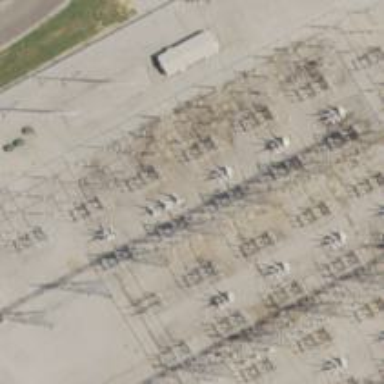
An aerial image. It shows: Switch for power supply.